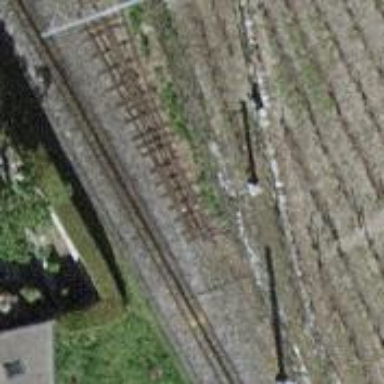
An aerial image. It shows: Railway buffer stop.